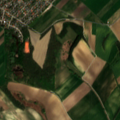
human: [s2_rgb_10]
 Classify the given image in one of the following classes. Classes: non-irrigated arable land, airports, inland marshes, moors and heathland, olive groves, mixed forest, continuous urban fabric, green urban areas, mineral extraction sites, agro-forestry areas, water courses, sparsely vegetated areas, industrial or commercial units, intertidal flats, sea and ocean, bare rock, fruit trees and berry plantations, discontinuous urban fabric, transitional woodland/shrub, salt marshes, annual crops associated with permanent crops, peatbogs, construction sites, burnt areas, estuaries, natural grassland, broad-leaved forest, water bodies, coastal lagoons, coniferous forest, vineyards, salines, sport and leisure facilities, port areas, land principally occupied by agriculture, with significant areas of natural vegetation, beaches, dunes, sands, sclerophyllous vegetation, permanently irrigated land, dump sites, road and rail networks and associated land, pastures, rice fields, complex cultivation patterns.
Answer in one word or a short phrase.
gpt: discontinuous urban fabric, non-irrigated arable land, land principally occupied by agriculture, with significant areas of natural vegetation